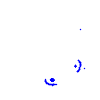
Particle: pion